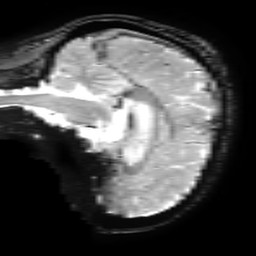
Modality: T2starw
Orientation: sagittal
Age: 36
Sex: female
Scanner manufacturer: ge
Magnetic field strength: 3 T
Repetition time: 0.65 s
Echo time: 0.02 s